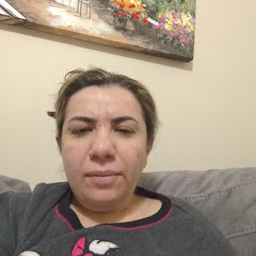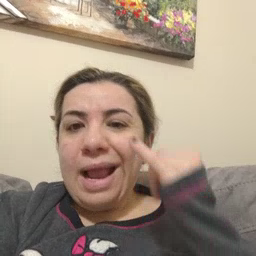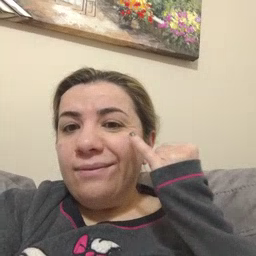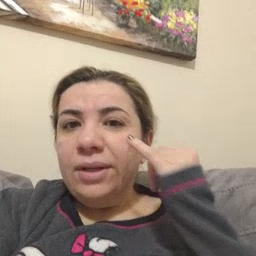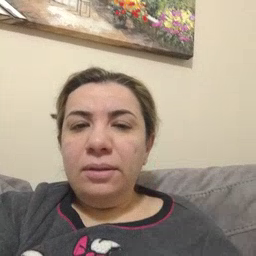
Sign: if